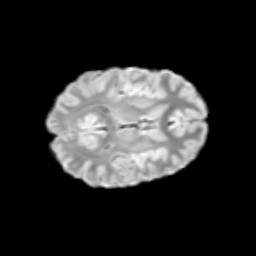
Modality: T2w
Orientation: axial
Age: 10
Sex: male
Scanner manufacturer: siemens
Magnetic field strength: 3 T
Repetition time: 3.8 s
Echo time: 0.07 s